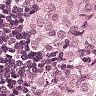
Metastatic tissue present: yes